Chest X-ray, AP view. Patient: 22 years old, sex M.
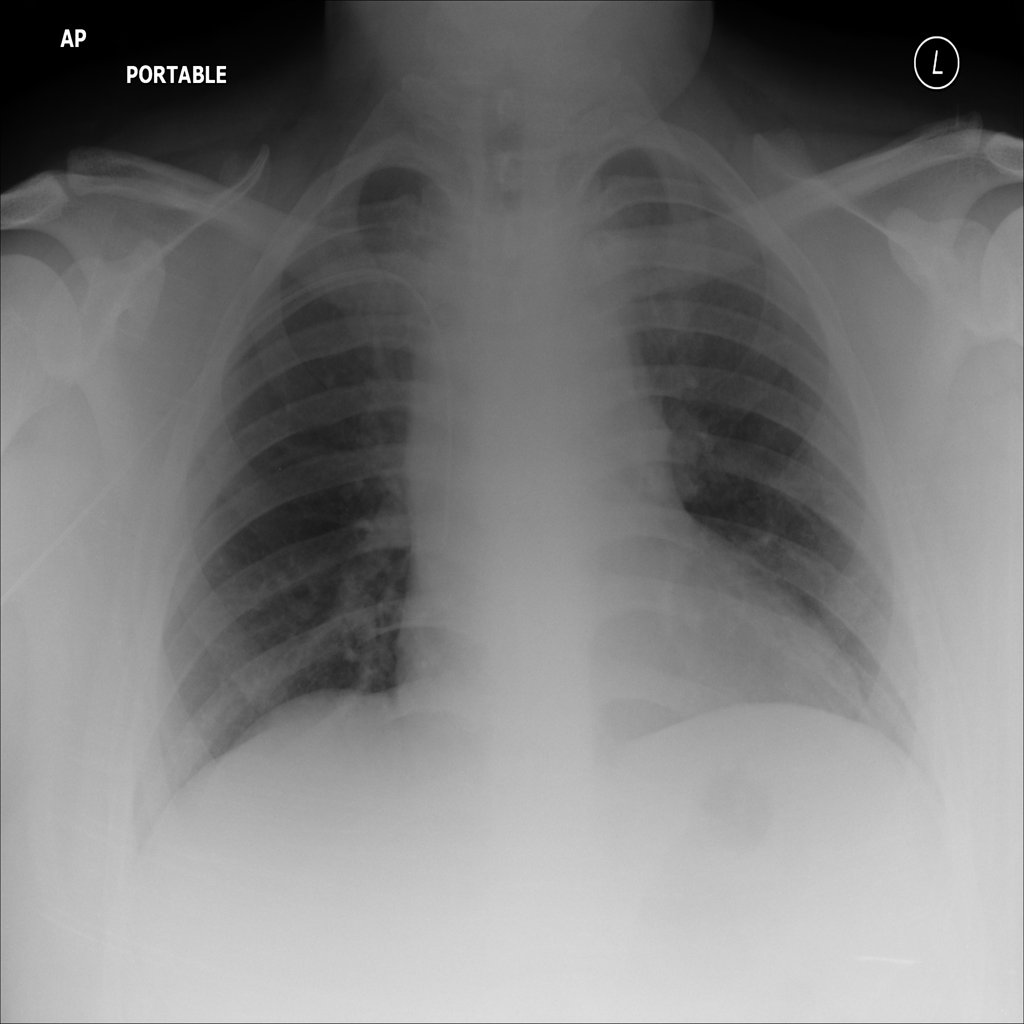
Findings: No Finding